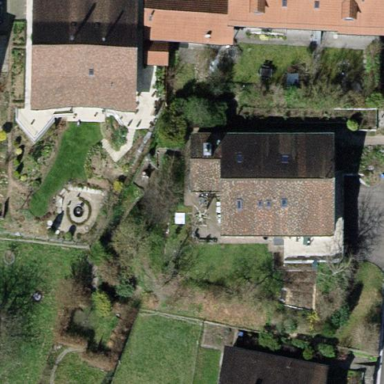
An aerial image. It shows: Detached building with gabled roof.